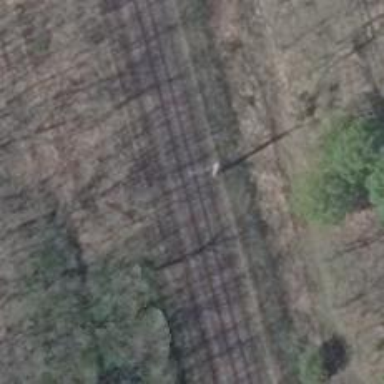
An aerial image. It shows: Milestone along the railway track with catenary mast.